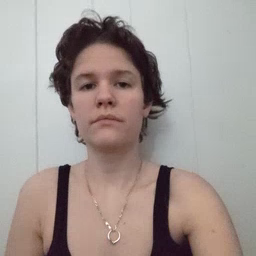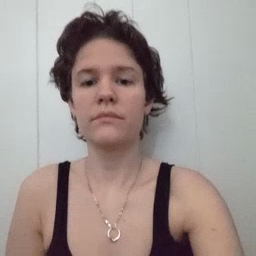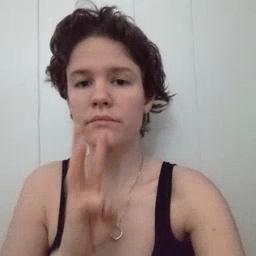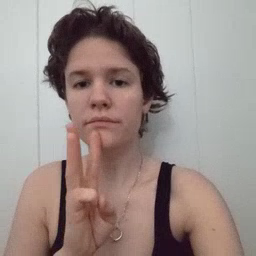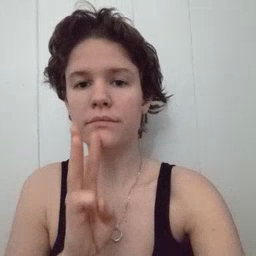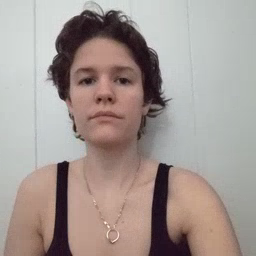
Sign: water